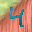
Label: 4